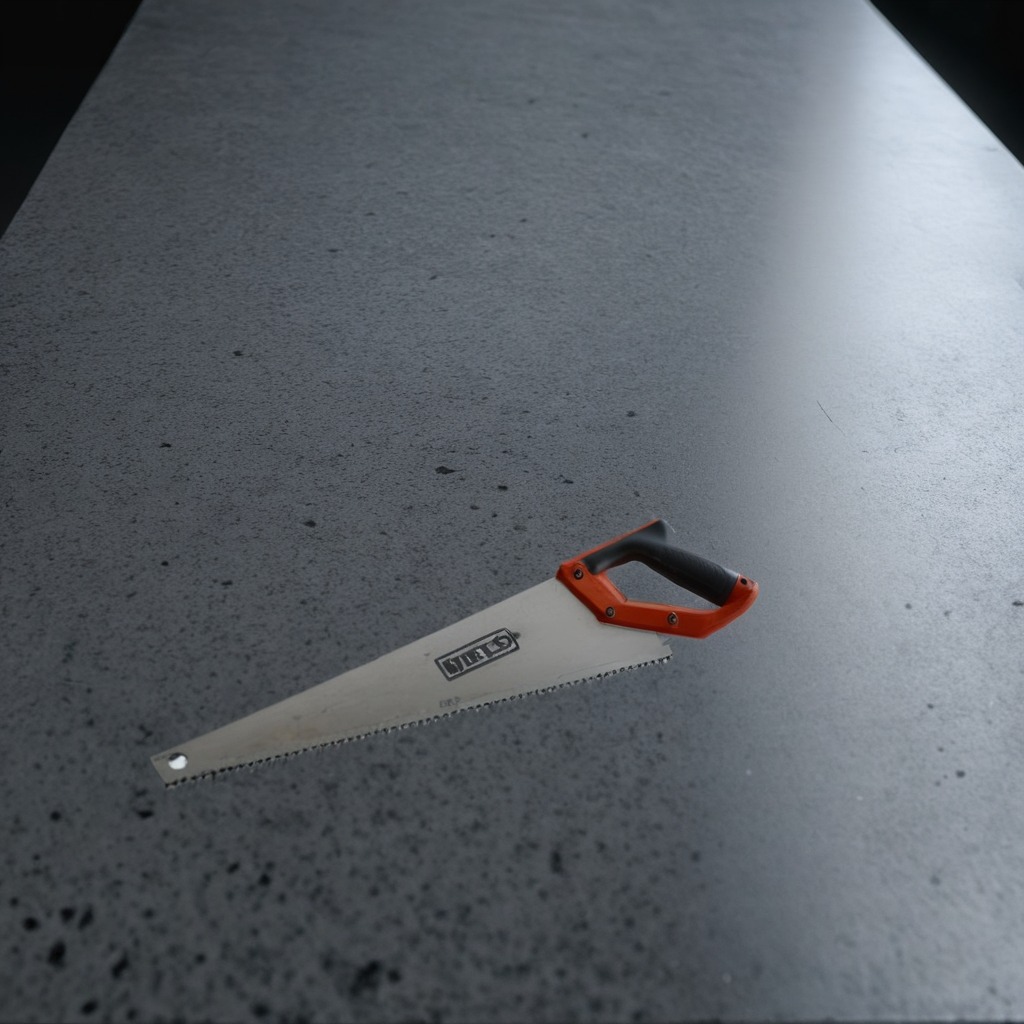
A metal saw is lying on the clean granite table inside a workshop at night.